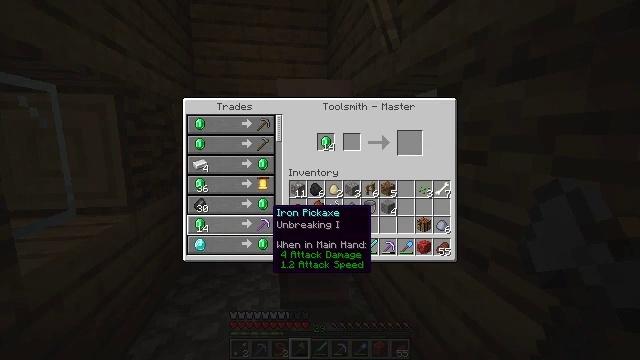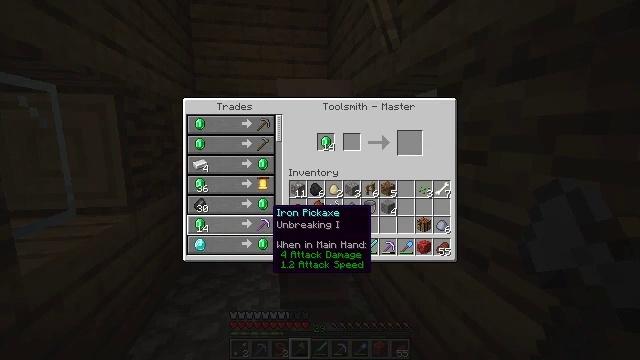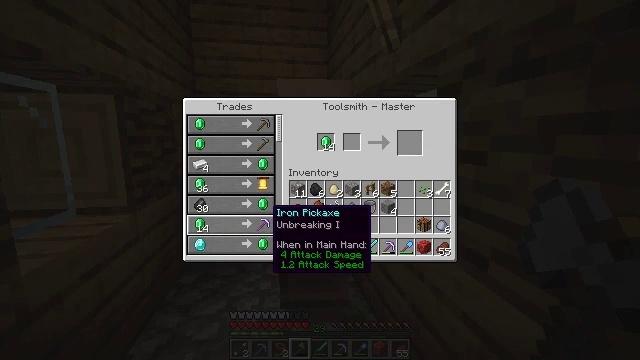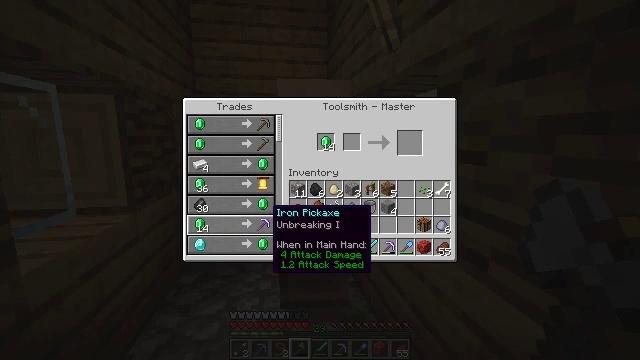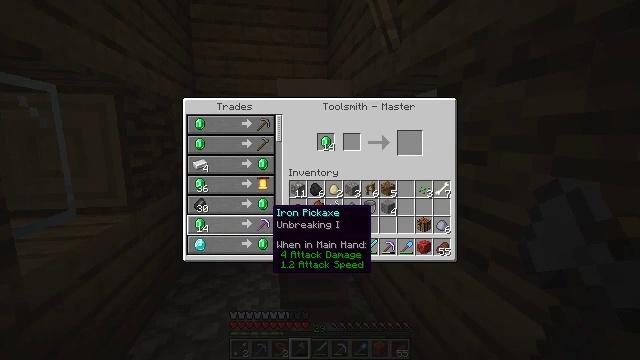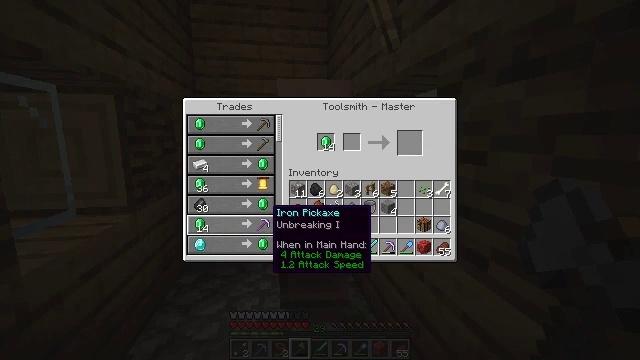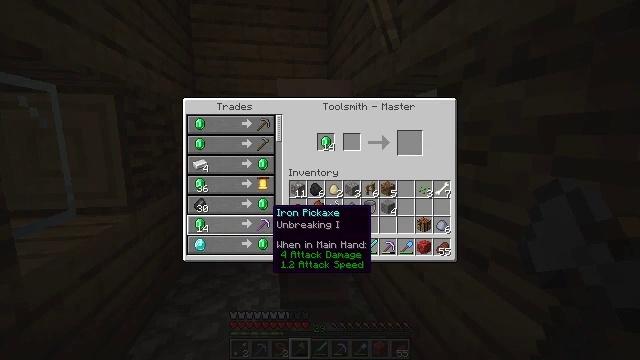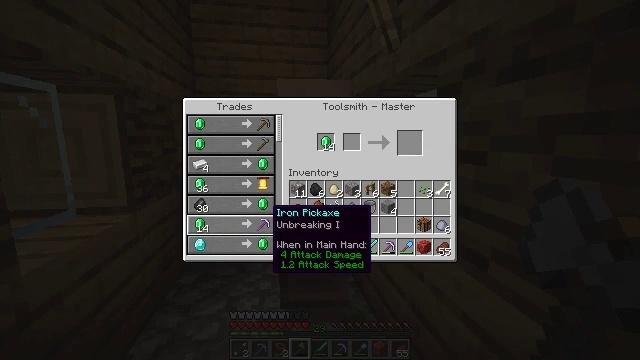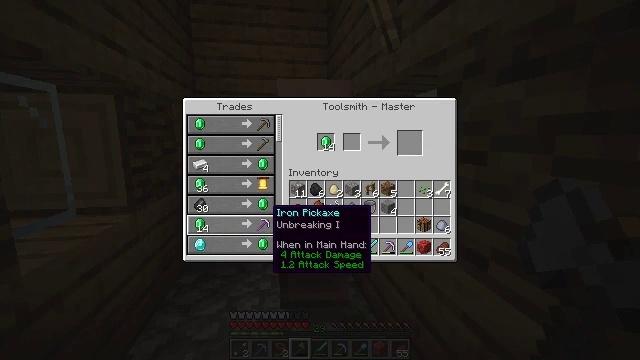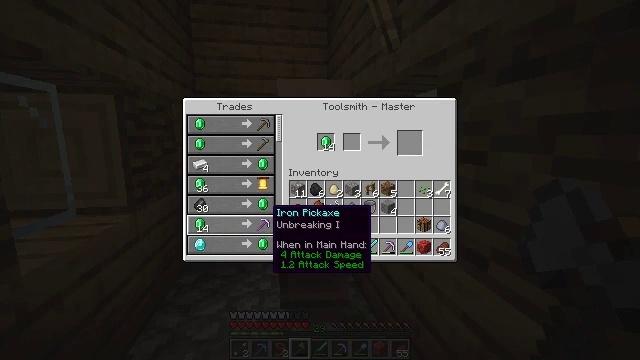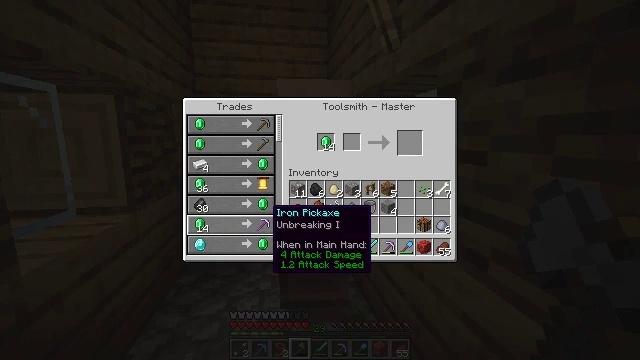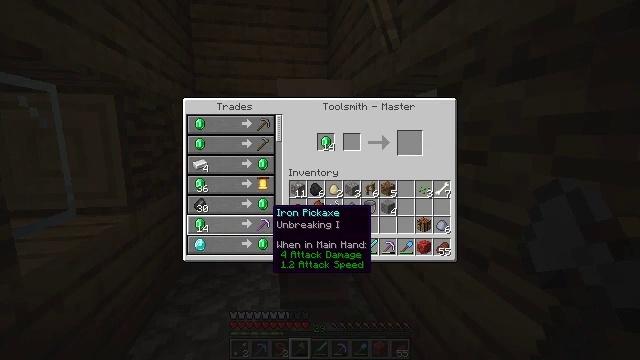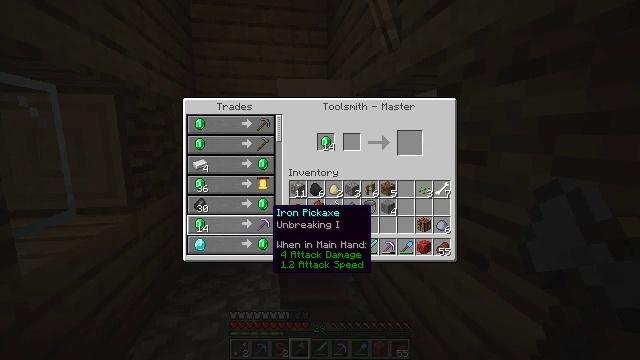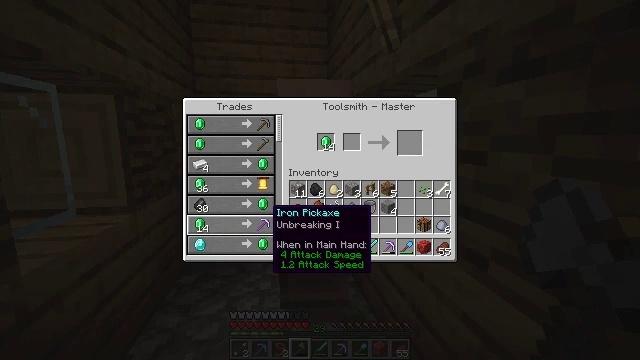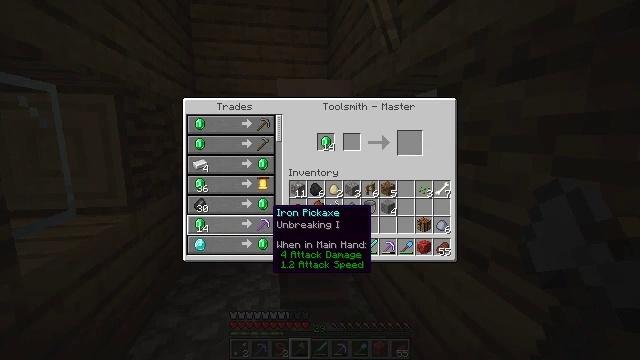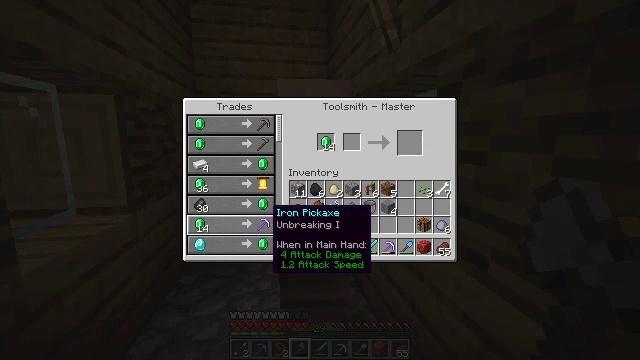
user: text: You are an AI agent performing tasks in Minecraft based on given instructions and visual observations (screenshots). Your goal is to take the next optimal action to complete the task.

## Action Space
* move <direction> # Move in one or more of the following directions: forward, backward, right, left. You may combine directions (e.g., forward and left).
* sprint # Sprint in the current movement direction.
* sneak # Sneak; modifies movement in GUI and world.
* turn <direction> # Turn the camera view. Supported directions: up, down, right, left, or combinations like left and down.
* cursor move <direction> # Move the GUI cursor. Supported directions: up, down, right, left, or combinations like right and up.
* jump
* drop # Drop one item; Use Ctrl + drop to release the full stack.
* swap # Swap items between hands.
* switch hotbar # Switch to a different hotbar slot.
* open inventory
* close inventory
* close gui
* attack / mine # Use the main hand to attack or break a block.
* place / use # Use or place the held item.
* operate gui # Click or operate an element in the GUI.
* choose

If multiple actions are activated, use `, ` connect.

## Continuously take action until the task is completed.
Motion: motion action
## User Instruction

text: Remove a lead from the inventory.
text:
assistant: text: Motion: no_op
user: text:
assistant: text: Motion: no_op
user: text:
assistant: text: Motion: no_op
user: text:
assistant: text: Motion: no_op
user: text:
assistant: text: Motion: no_op
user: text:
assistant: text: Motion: no_op
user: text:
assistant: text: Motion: no_op
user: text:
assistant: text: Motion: no_op
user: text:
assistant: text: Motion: no_op
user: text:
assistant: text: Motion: no_op
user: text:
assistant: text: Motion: no_op
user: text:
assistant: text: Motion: no_op
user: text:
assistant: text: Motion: no_op
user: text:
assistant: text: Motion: no_op
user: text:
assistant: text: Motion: no_op
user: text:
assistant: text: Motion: no_op
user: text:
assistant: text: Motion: no_op
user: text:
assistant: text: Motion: no_op
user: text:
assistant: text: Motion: no_op
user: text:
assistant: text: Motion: no_op
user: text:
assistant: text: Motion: cursor move up
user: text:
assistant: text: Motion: cursor move up
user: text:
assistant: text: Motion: cursor move up
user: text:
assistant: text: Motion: no_op
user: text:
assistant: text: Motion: no_op
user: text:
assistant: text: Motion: no_op
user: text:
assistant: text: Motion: no_op
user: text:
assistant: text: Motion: no_op
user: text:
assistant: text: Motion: no_op
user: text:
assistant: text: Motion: no_op